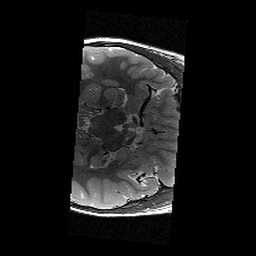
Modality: T2w
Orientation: axial
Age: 11
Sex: female
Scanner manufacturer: siemens
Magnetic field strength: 3 T
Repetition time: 9.23 s
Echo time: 0.067 s